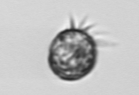
Label: Ciliophora